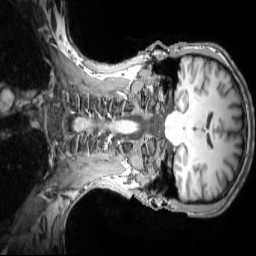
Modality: T1w
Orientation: coronal
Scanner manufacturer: siemens
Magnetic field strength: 3 T
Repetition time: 2.3 s
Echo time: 0.0033 s